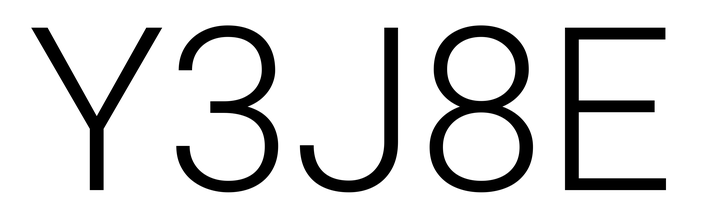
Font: Roboto_Light